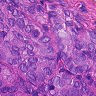
Metastatic tissue present: yes